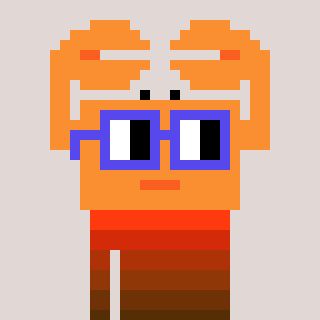
a pixel art character with square blue glasses, a crab-shaped head and a bege-colored body on a warm background